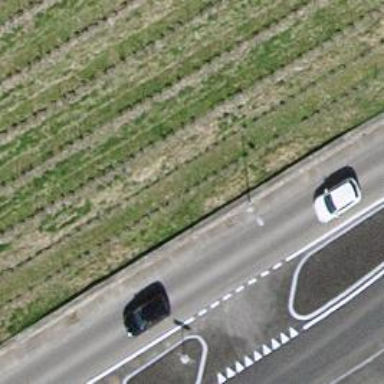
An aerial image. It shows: Asphalt road classified as primary highway.